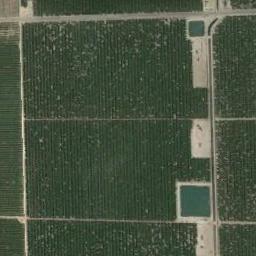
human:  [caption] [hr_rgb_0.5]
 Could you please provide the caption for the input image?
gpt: There are some deep green rectangular farmland .

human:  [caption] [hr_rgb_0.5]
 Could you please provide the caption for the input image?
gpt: There are many crops in rectangular farmlands .

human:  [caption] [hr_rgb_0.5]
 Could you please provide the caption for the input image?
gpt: Several green rectangular farmlands are neatly arranged on the ground .

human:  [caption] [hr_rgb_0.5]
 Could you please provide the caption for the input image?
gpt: Several neatly arranged green rectangular farm fields .

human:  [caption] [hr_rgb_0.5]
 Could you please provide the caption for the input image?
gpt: There are several green rectangular farmlands of the same size .